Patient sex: F
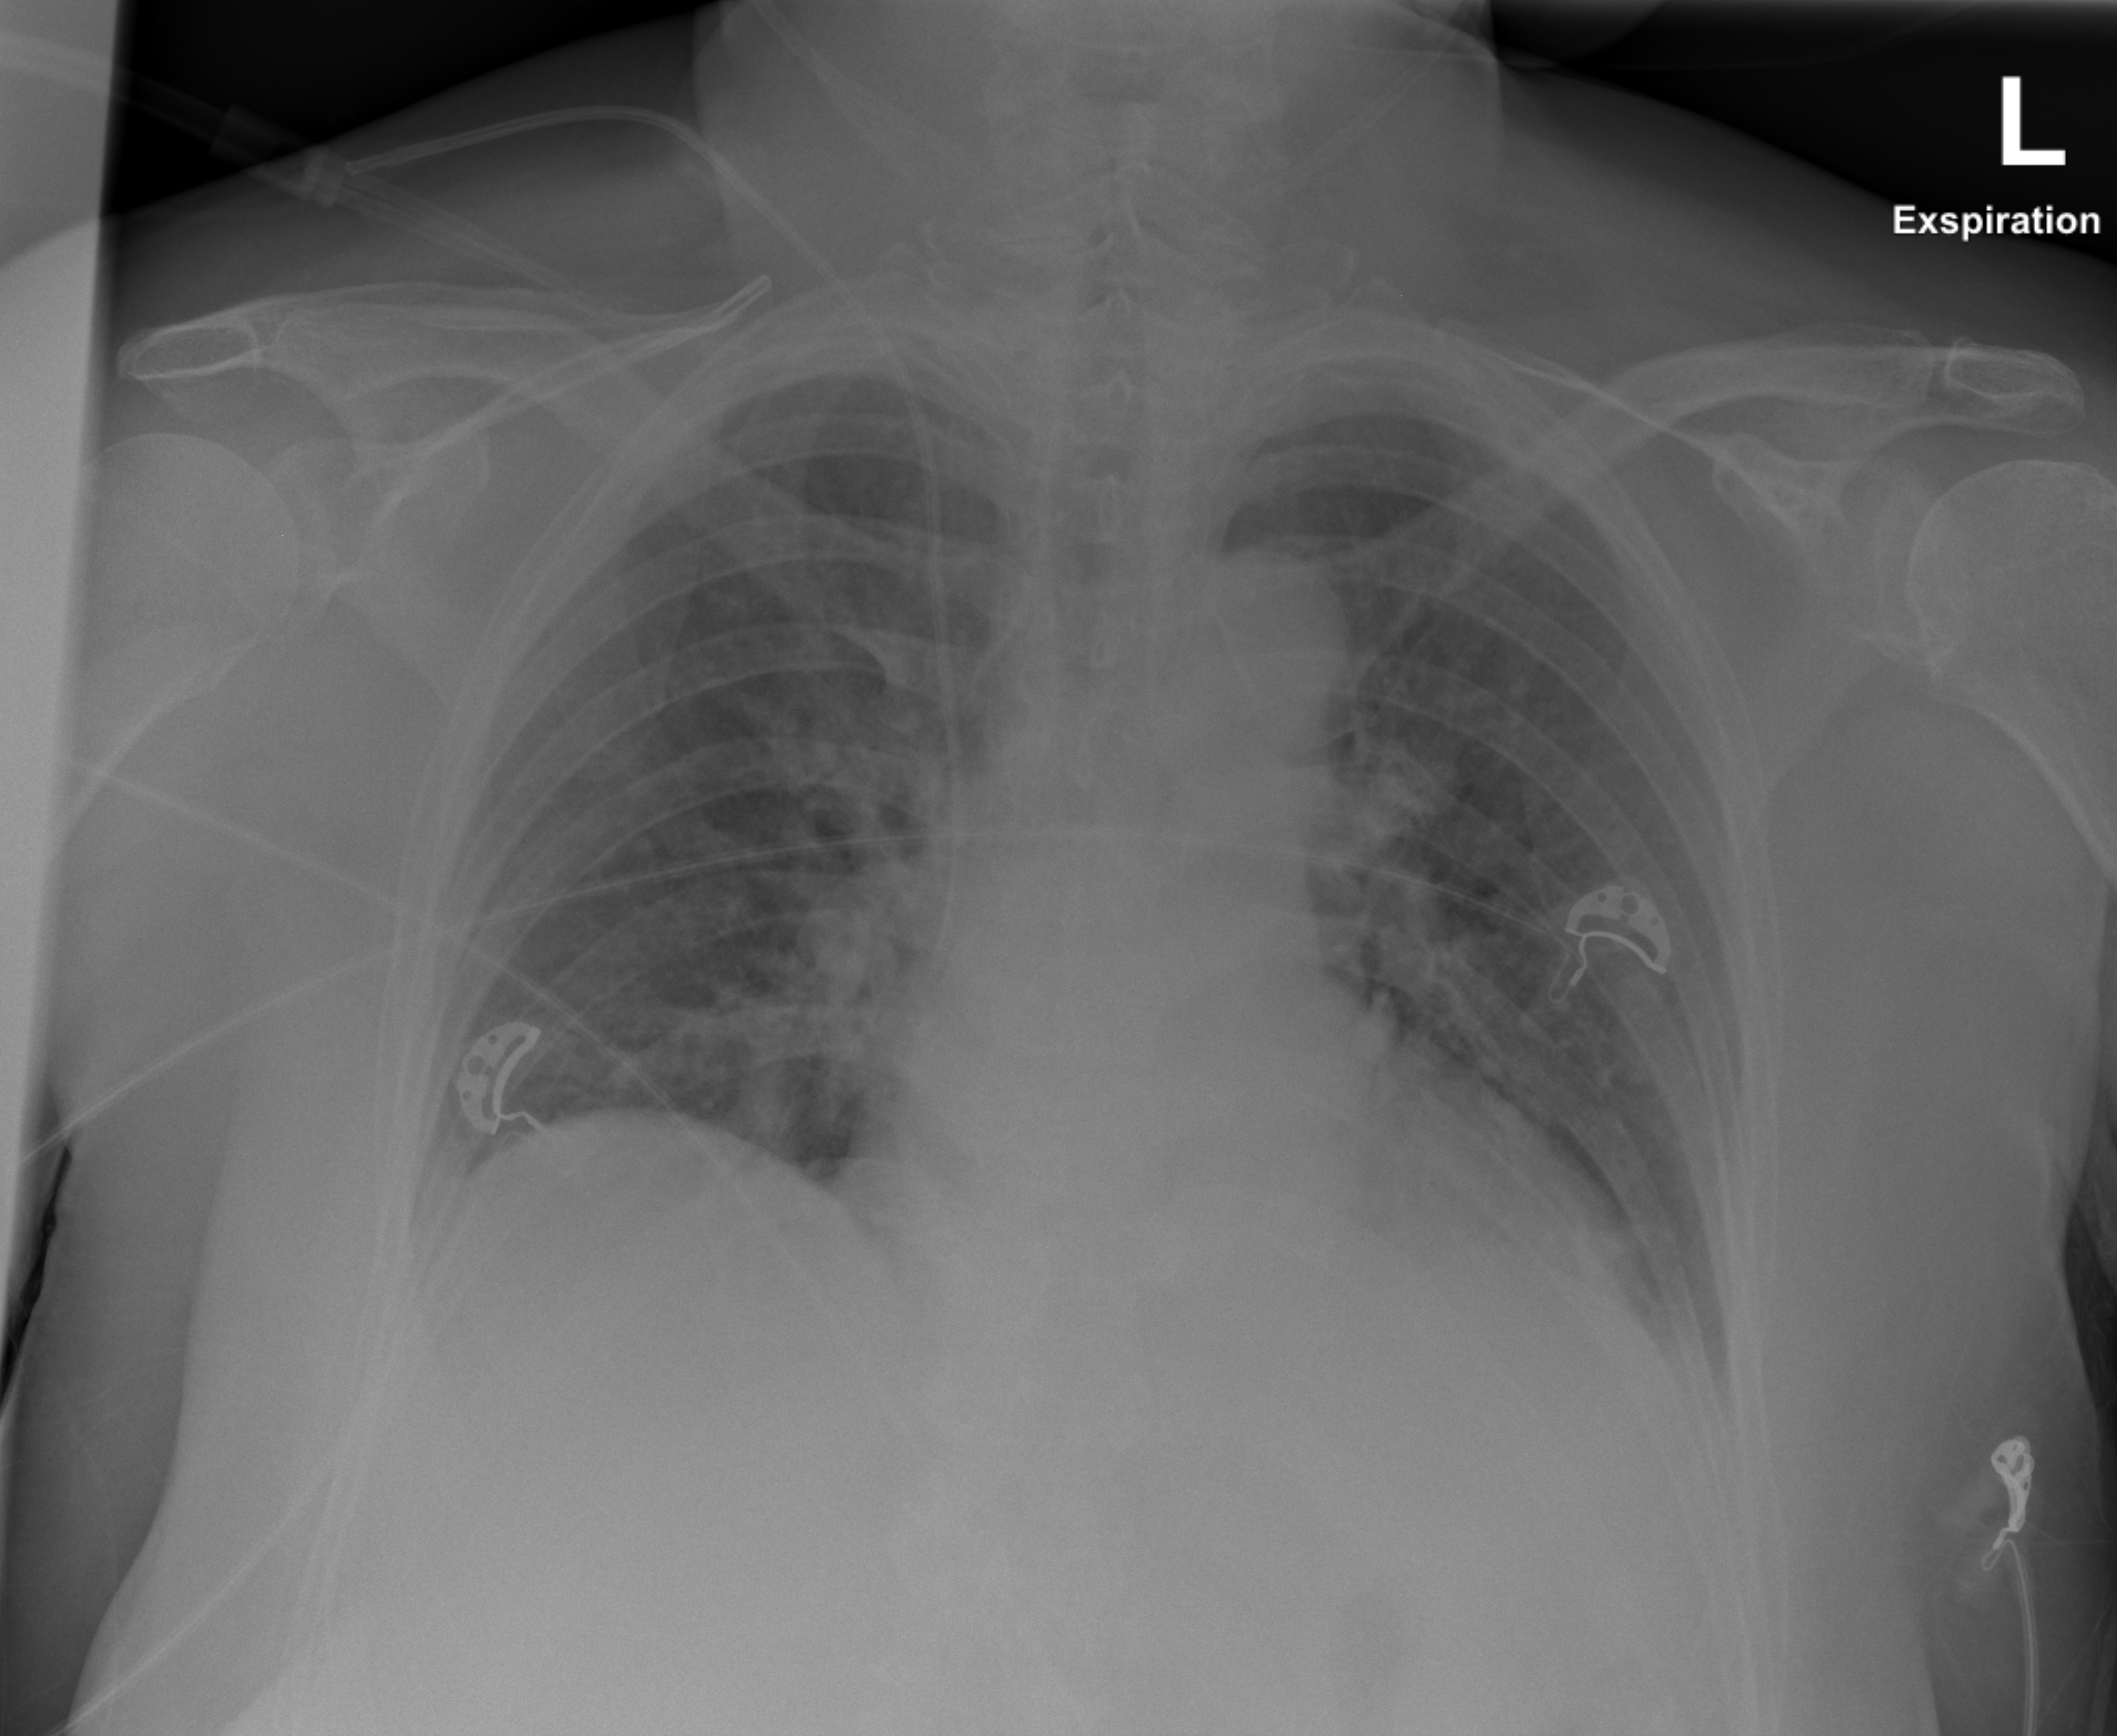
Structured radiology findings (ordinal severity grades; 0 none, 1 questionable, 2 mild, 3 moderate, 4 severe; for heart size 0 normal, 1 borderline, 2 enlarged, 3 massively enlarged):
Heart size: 0
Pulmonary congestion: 0
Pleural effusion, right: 2
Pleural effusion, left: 2
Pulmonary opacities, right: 0
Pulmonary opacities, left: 0
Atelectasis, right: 2
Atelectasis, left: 2